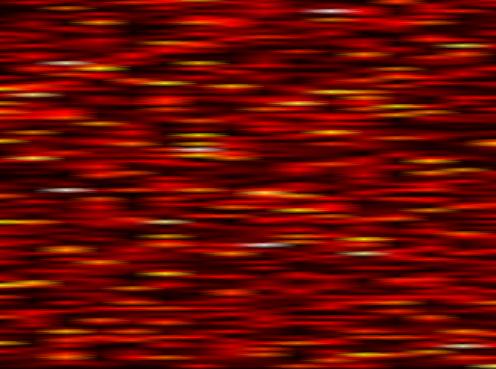
Label: FBMC